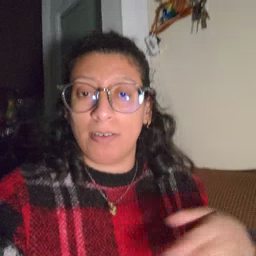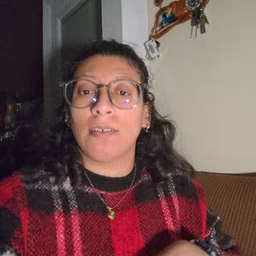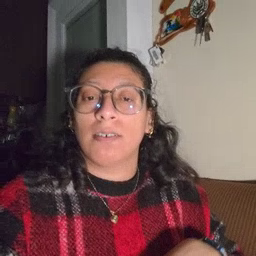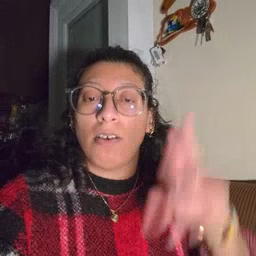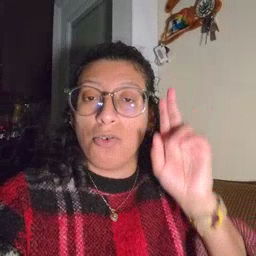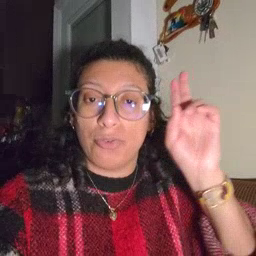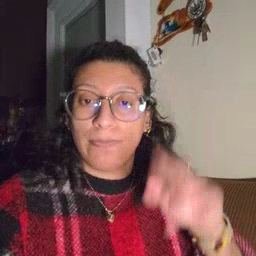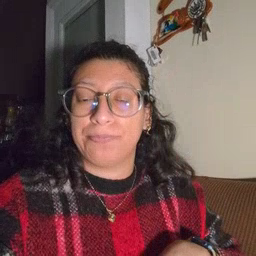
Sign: uncle